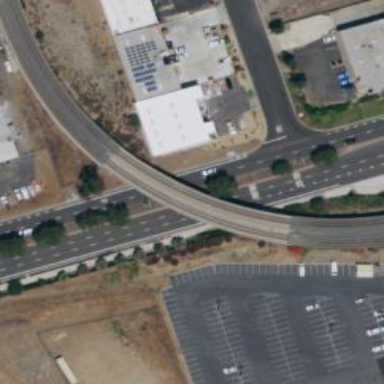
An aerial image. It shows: Bridge for light rail.